Field crop: tomato
Growth stage: 2
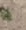
Species: solanum